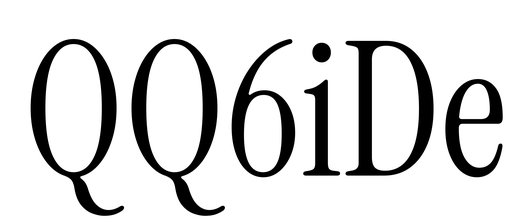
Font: InstrumentSerif-Regular